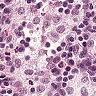
Metastatic tissue present: no